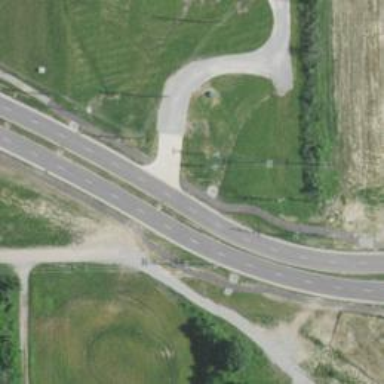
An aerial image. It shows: Unmarked crossing for cyclists on cycleway.